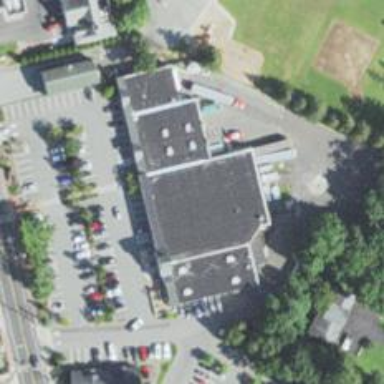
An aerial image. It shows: Supermarket.